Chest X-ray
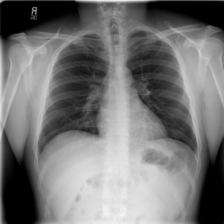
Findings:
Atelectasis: negative
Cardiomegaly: negative
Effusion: negative
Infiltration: negative
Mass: negative
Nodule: negative
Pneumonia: negative
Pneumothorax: negative
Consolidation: negative
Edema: negative
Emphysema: negative
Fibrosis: negative
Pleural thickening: negative
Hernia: negative